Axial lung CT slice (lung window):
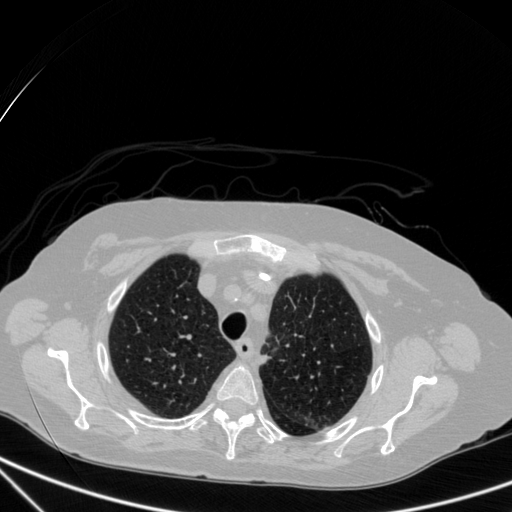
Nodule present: no